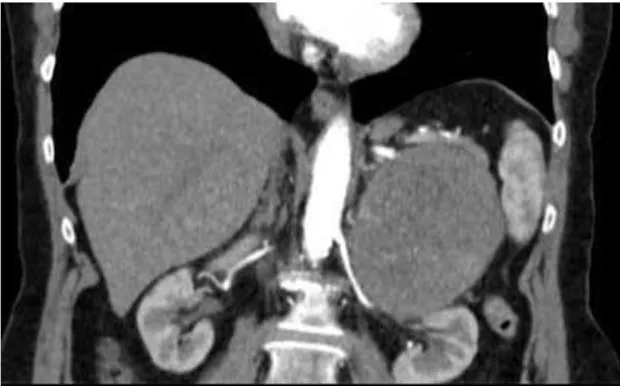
CT-scan of the abdomen. Coronal-view CT scan of the abdomen reveals a large abdominal mass measuring 10 x 8 x 10 cm without lymphadenopathy.
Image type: radiology (ct)